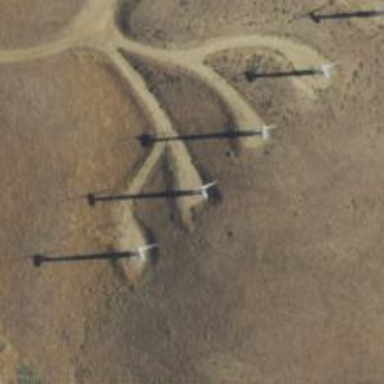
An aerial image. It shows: Wind-powered generator.